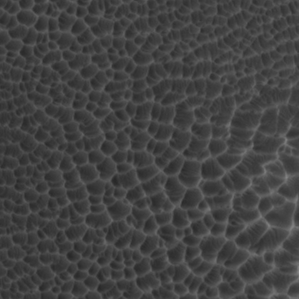
Label: non_frost